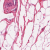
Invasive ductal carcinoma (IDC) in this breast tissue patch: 0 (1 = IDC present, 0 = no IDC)